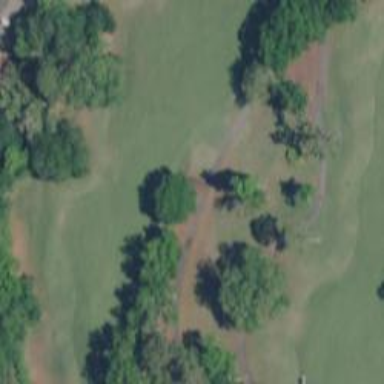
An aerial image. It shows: Golf cartpath that is also road path.